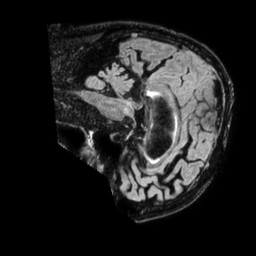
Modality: FLAIR
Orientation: sagittal
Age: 80
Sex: male
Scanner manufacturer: philips
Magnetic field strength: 1.5 T
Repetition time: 4.8 s
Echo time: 0.3361 s